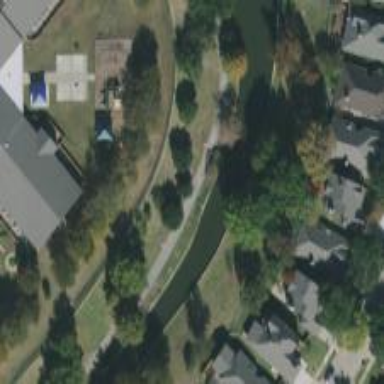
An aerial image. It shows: Canal.